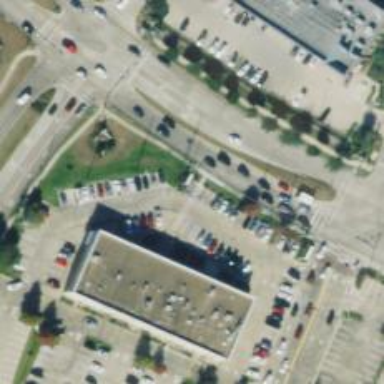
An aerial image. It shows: Parking space is available.